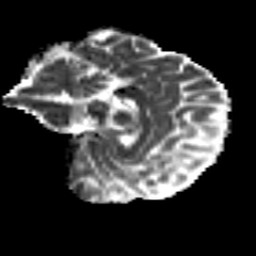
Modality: MD
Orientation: sagittal
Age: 20
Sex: female
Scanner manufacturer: siemens
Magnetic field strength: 3 T
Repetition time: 8.8 s
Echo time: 0.085 s